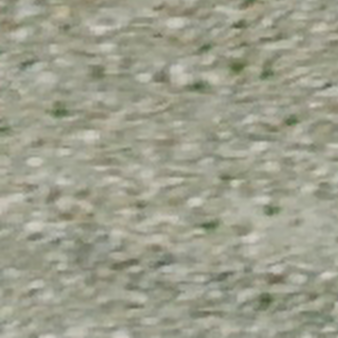
Label: other